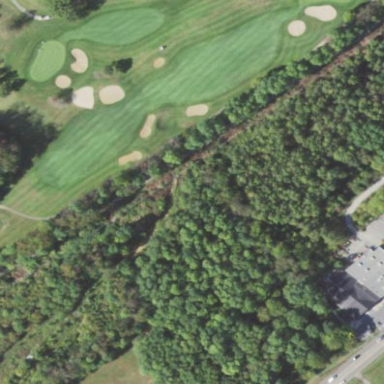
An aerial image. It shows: Golf fairway covered with lush grass.